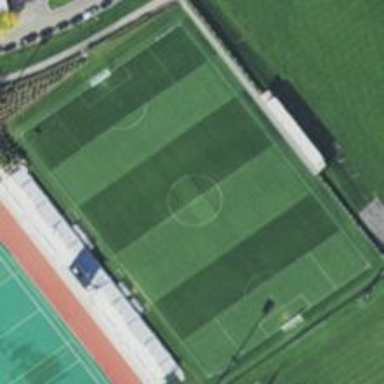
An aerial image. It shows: Soccer pitch for leisure land activities.